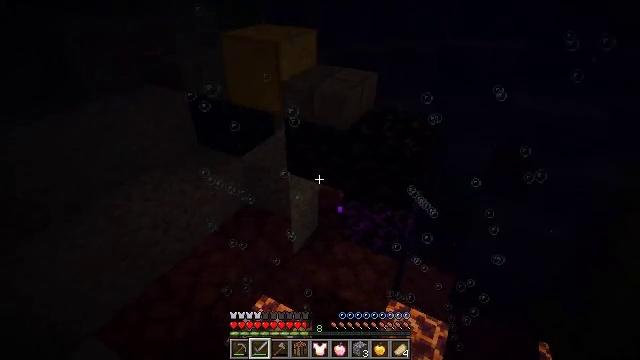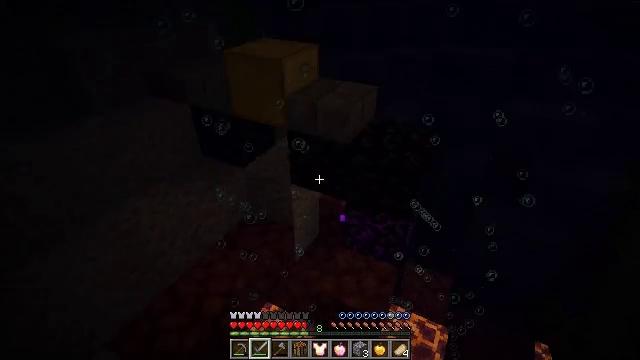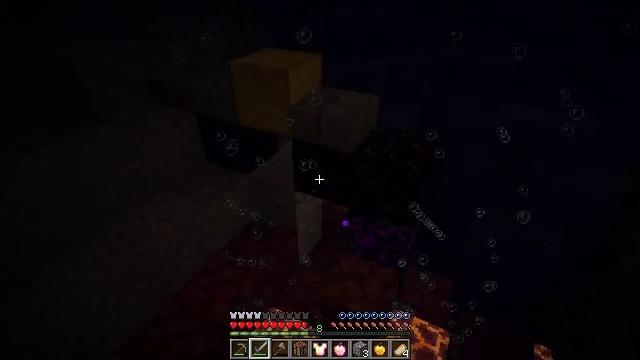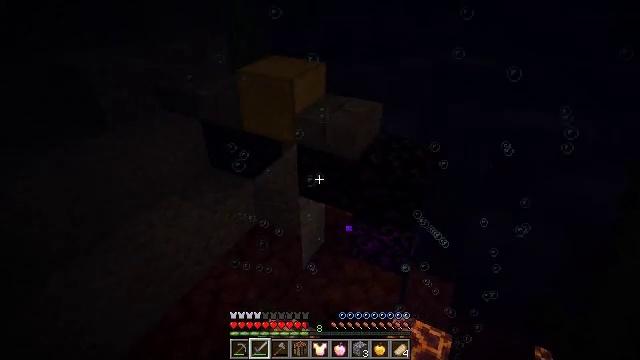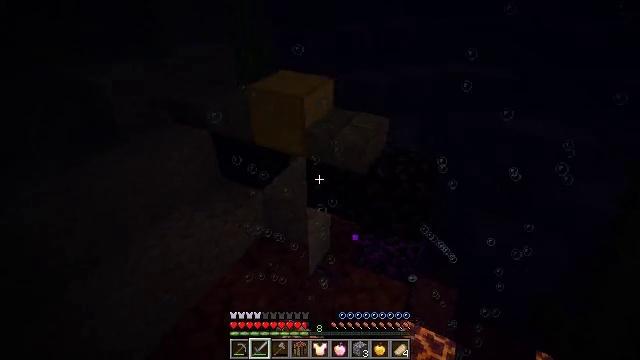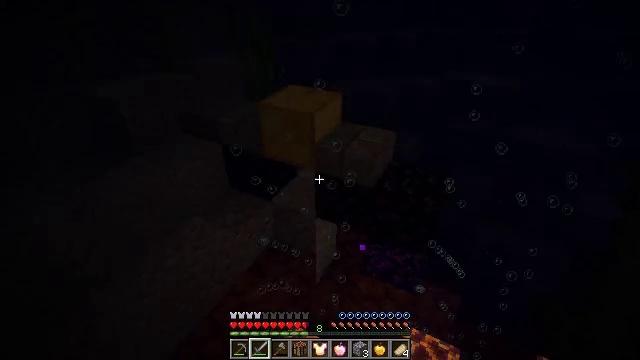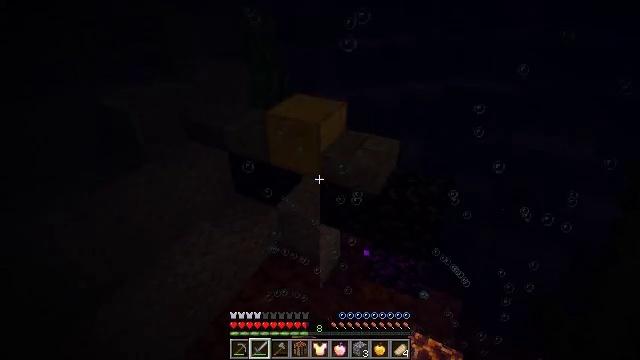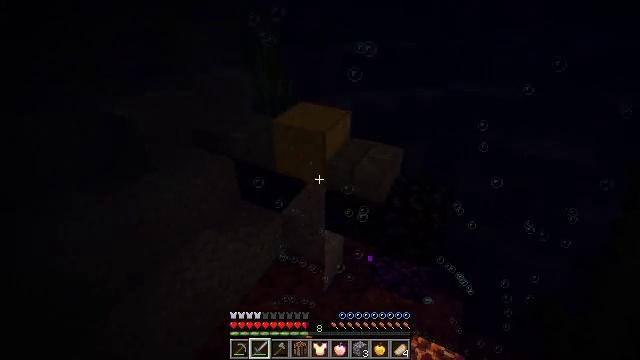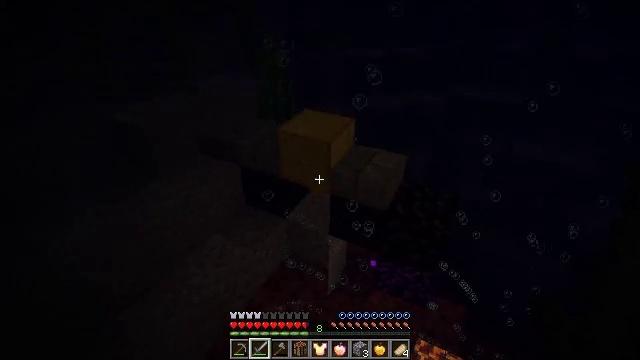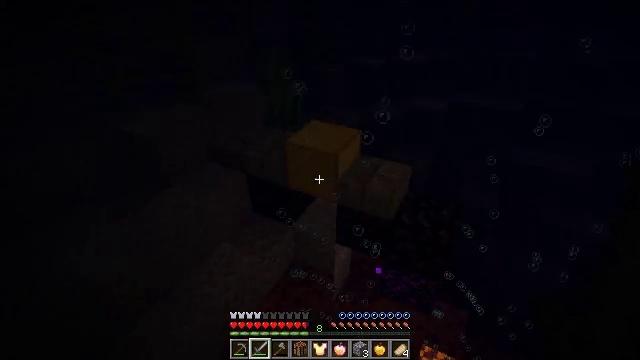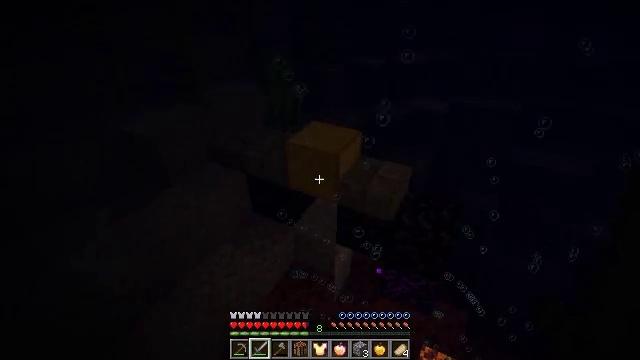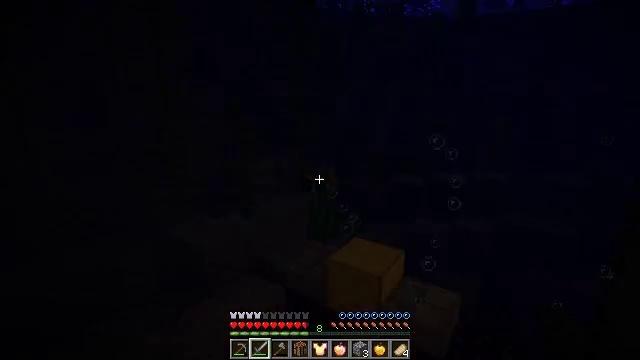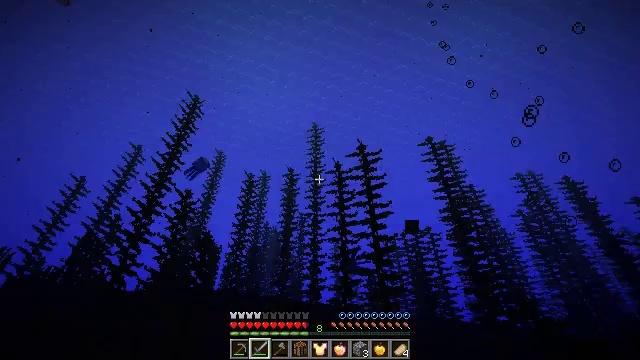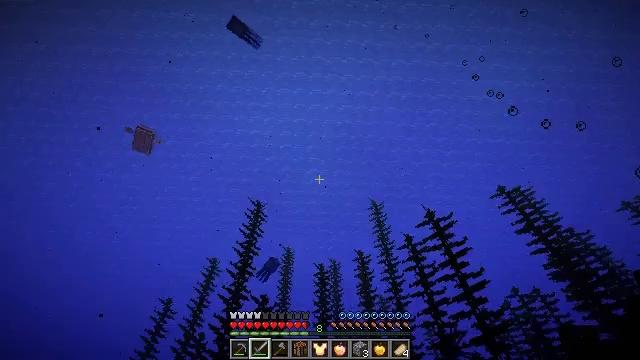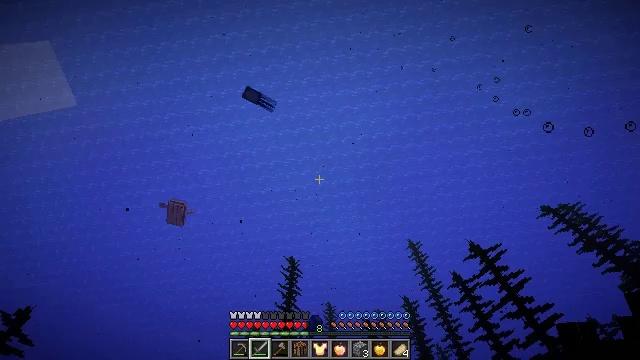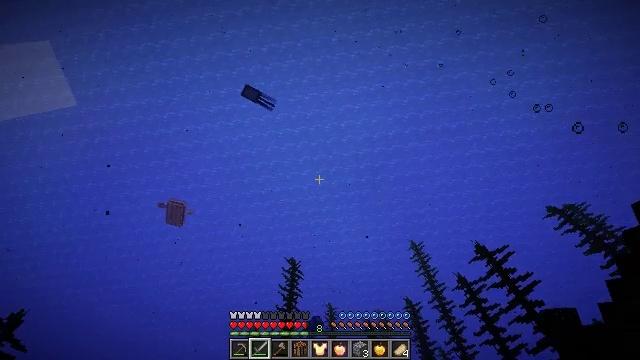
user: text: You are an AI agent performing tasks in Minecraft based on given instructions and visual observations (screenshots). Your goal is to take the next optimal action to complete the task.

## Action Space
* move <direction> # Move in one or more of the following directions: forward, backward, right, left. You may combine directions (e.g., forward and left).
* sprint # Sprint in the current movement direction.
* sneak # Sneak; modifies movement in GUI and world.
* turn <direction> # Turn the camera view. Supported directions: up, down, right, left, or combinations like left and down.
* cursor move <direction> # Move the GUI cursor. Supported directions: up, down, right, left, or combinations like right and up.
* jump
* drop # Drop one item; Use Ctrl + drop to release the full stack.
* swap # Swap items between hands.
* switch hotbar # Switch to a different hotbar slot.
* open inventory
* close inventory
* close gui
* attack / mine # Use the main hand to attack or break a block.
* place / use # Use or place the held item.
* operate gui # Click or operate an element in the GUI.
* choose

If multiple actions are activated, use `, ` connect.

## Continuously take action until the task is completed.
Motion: motion action
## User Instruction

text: Drop a leather chestplate.
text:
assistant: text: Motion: move left, turn right, jump
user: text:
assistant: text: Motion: move left, jump
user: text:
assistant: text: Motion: move left, jump
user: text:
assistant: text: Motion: move left, jump
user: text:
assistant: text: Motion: move left, jump
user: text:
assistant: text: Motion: move left, jump
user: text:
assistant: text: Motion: move left, jump
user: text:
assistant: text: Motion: move left, jump
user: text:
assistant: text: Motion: move left, jump
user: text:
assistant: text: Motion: move left, jump
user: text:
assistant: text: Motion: move left, turn left and up, jump
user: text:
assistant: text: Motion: move forward and move left, turn left and up, jump
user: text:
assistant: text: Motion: move forward and move left, turn left and up, jump
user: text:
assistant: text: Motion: move forward and move left, turn left and up, jump
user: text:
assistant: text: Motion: move forward, jump
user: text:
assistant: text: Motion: move forward, jump
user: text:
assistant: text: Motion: move forward, sprint, jump
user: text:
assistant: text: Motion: move forward, sprint, jump
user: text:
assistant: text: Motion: move forward, sprint, jump
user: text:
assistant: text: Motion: move forward, sprint, jump
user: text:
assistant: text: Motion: move forward, sprint, jump
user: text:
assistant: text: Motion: move forward, sprint, turn left, jump
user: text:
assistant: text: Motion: move forward, sprint, turn left and down, jump
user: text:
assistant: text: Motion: move forward, sprint, turn left, jump
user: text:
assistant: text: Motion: move forward, sprint, turn left, jump
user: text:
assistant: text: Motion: move forward, sprint, turn left and up, jump
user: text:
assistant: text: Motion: move forward, sprint, turn left and up, jump
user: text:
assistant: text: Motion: move forward, sprint, turn left, jump
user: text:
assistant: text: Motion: move forward, sprint, turn left, jump
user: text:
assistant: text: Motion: move forward, sprint, jump